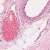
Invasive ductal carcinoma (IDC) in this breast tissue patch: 0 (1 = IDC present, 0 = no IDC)